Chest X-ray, PA view. Patient: 11 years old, sex M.
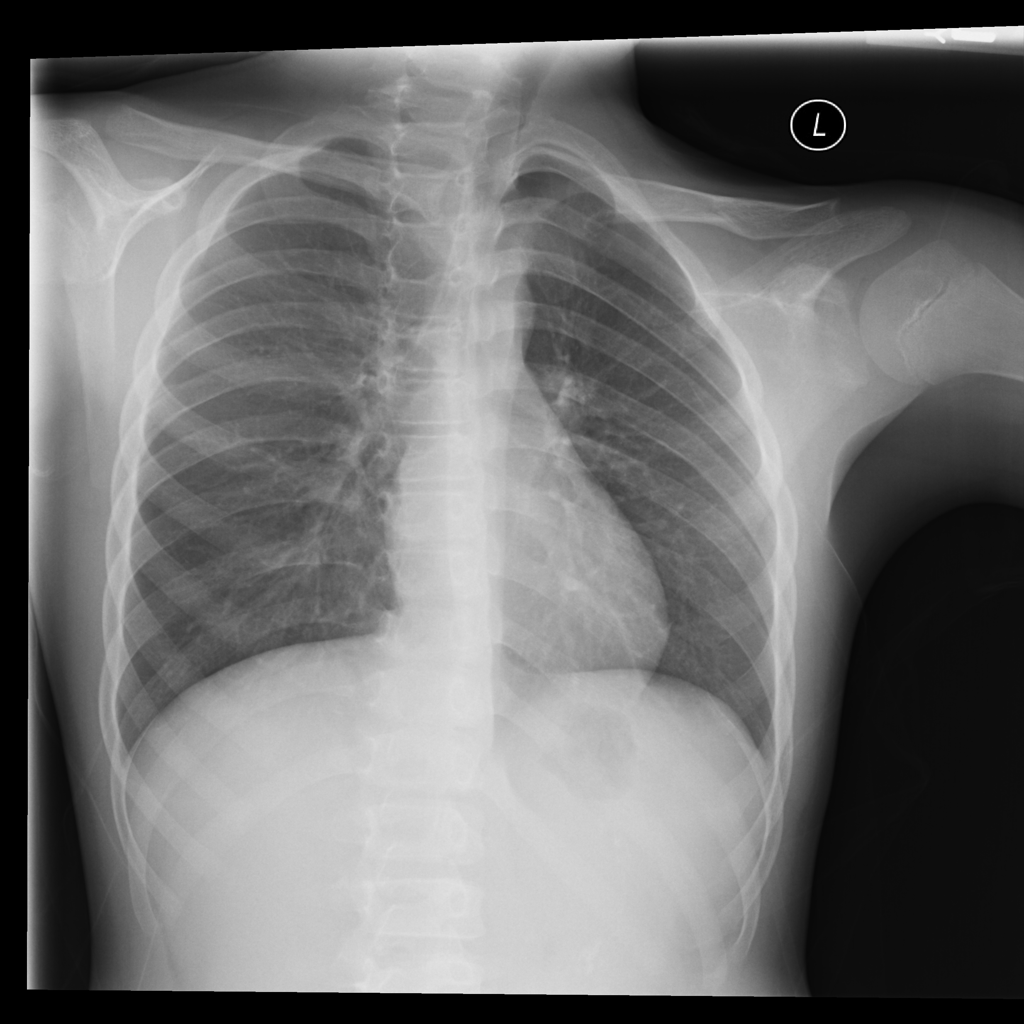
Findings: No Finding